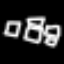
Label: square